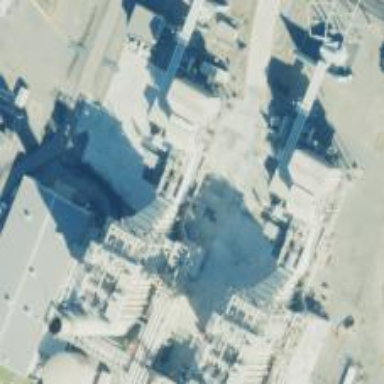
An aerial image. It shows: Gas-powered generator. It is gas turbine type generator.